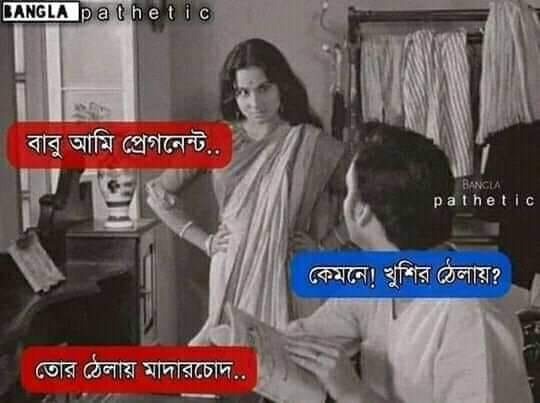
Caption: বাবু আমি প্রেগনেন্ট...    কেমনে ! খুশির ঠেলায় ?  তোর ঠেলায় মাদারচোদ...
Label: non-hate